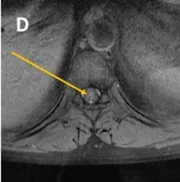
Pretreatment MRI cervicodorsal spine and brain image of the patient. (C,D) Axial T2/STIR and T1 Contrast image of dorsal spine showing T2hyperintensity and partial enhancement, respectively, (Yellow arrow).
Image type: radiology (mri)